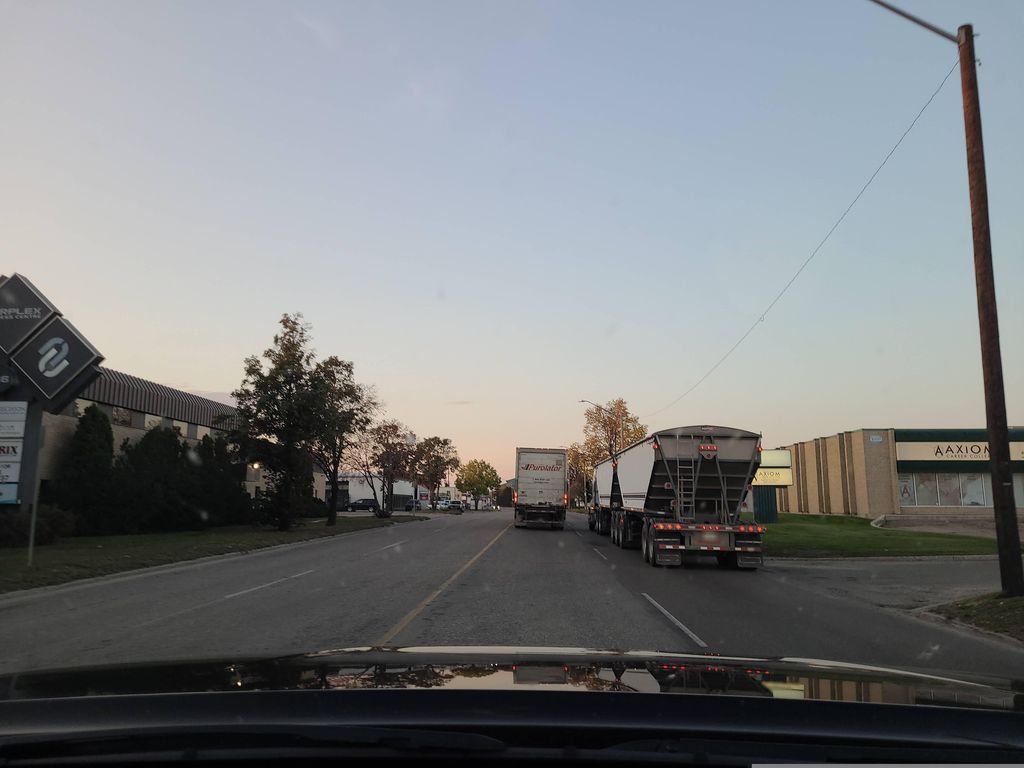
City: saskatoon